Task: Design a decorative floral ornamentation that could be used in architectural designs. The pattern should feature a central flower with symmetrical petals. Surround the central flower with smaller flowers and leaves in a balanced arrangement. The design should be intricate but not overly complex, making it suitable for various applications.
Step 1014:
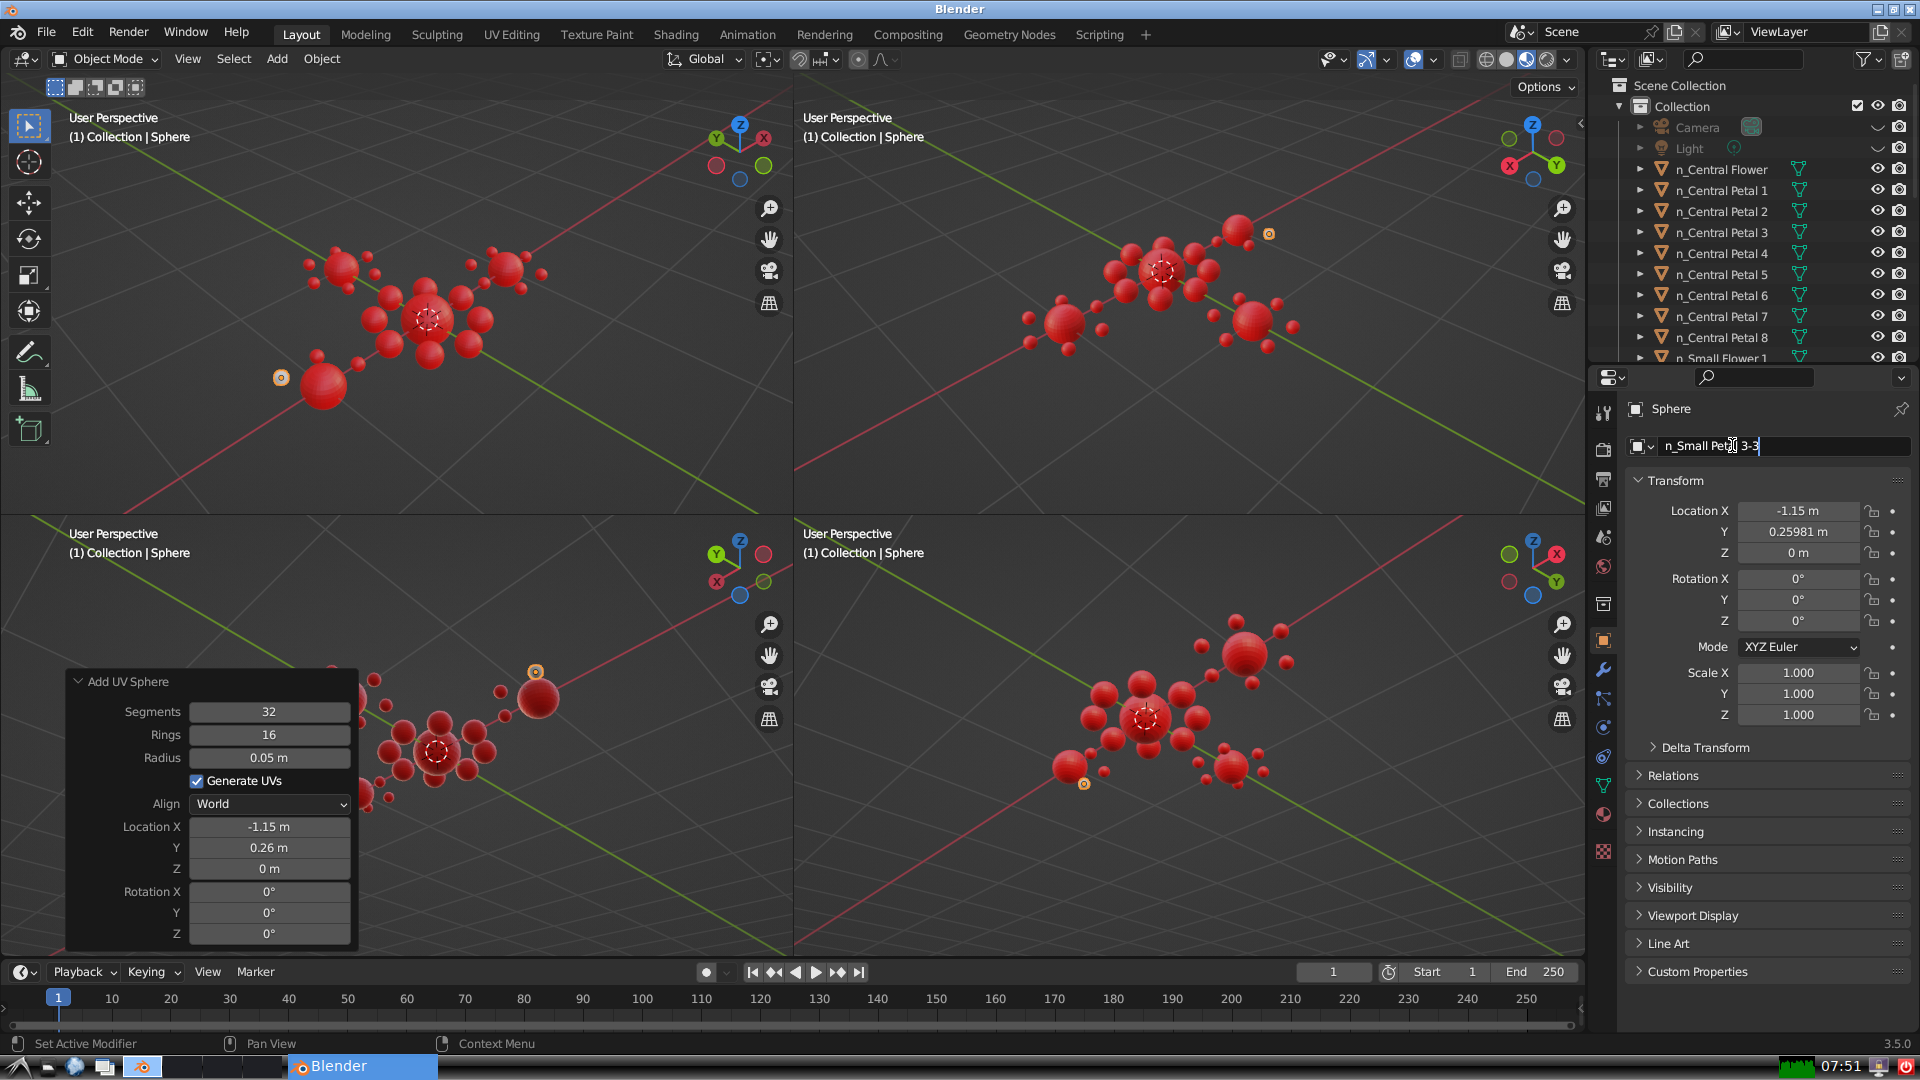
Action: {"key_press": ['Return']}